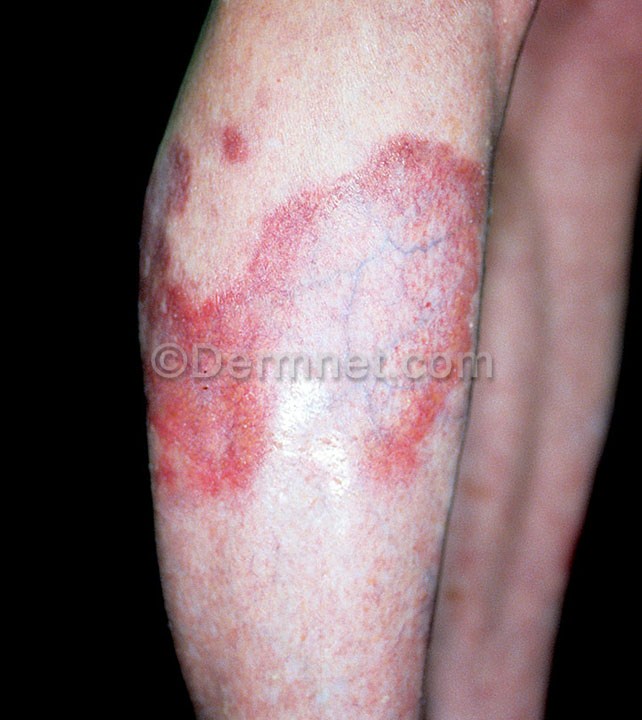
Disease: Systemic Disease